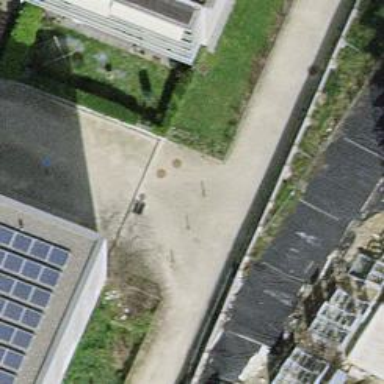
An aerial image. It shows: Footway with surface of fine gravel.